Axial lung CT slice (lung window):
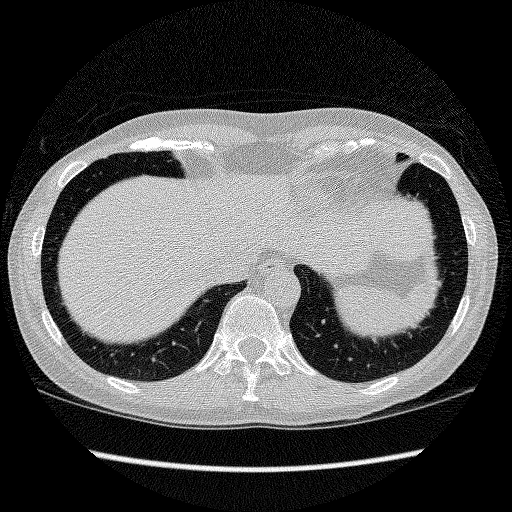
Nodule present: no